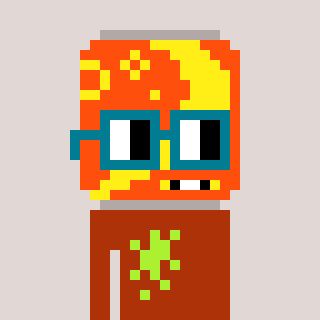
a pixel art character with square dark green glasses, a pop-shaped head and a hotbrown-colored body on a warm background